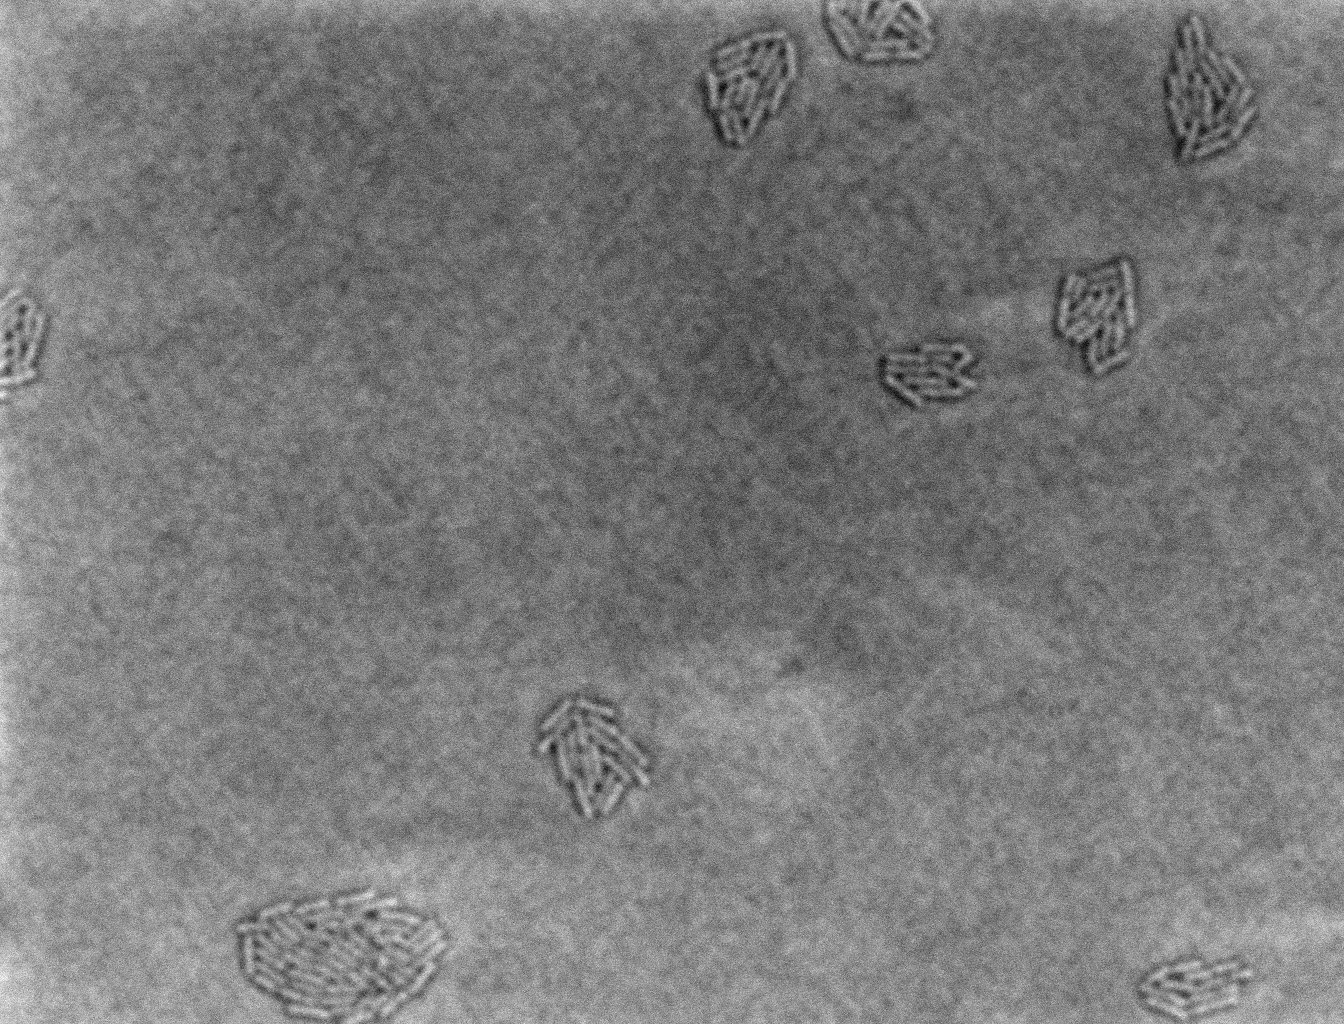
various_fewshot